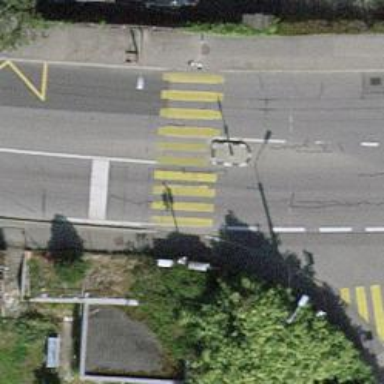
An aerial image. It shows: Road with traffic signals controlling the flow of traffic.